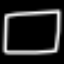
Label: square